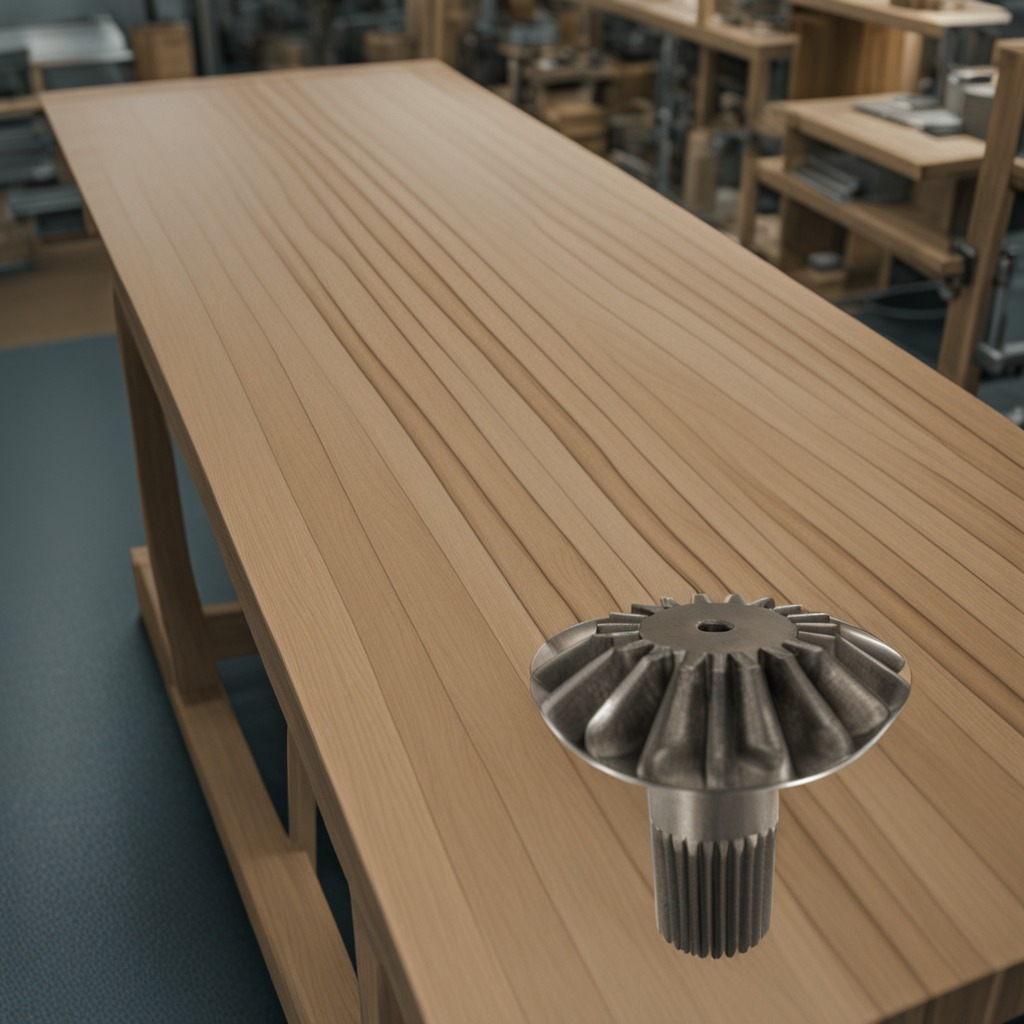
A steel gear with teeth is lying on a workbench inside a coastal fishing gear workshop.